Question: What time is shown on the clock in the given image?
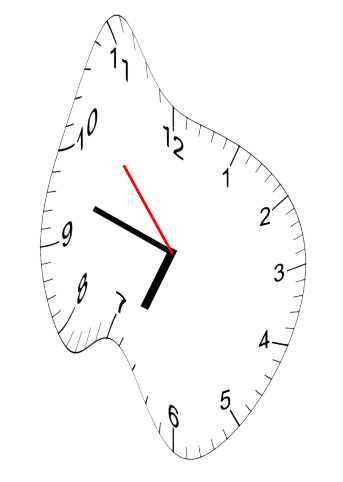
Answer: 06:47:53